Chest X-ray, AP view. Patient: 23 years old, sex F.
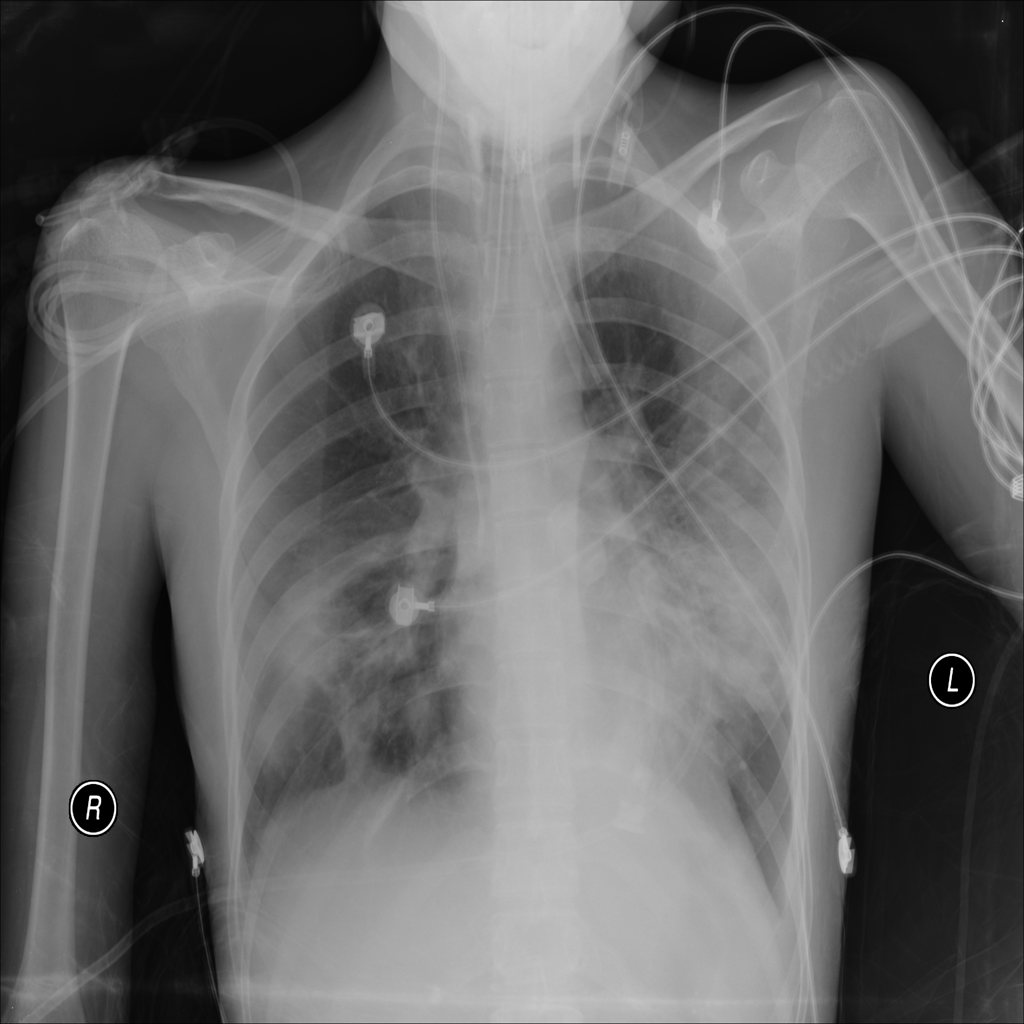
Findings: Effusion